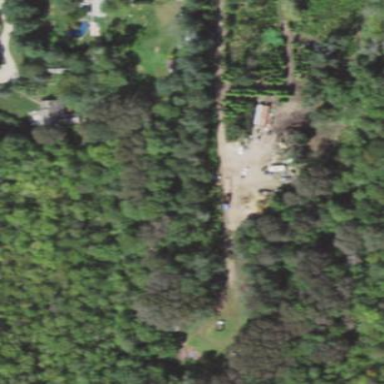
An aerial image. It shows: Plant nursery.